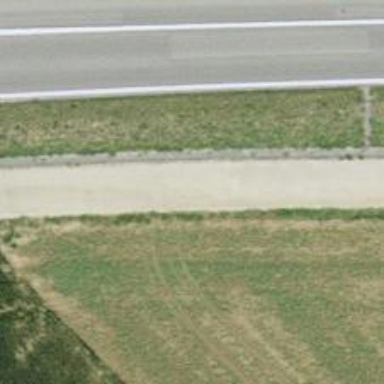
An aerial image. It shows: Track with grade2 tracktype.